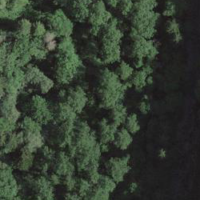
EUNIS habitat code: 41
Species observed at this site:
Hedera helix